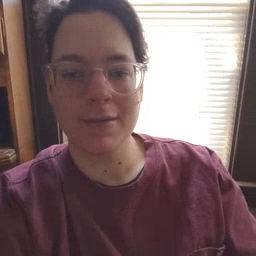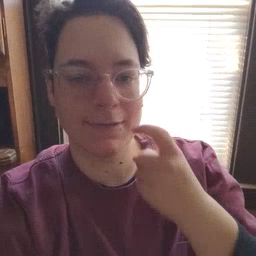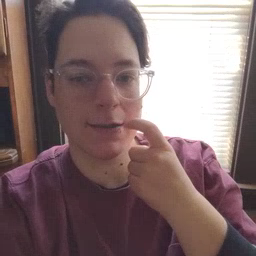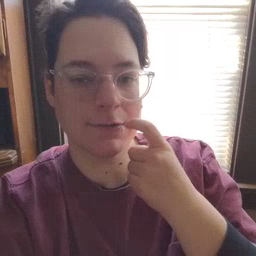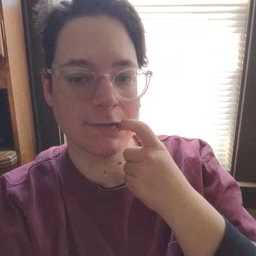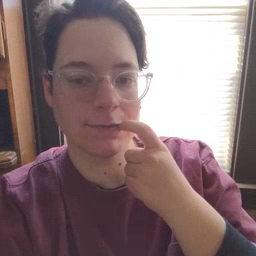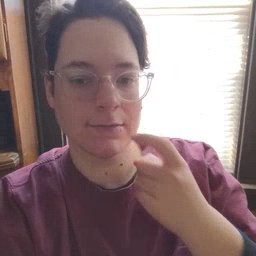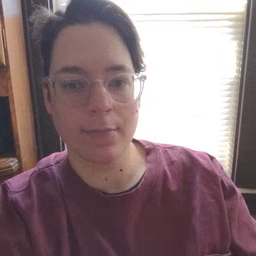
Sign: glasswindow